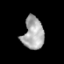
Tissue: prostate
Cell type: T cells
Senescence score: 0.2373
Nuclear area (px): 665
Mean DAPI intensity: 170.714